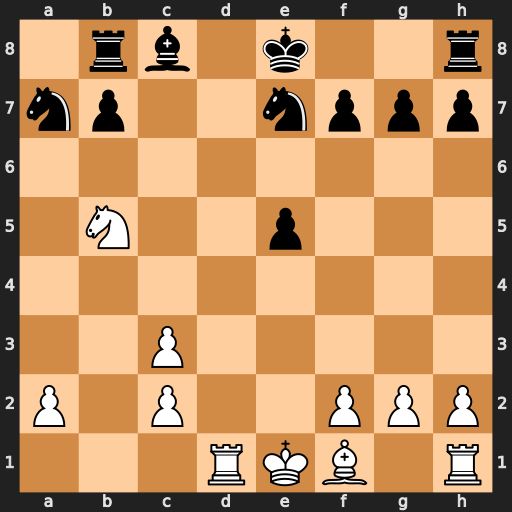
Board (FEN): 1rb1k2r/np2nppp/8/1N2p3/8/2P5/P1P2PPP/3RKB1R
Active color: w
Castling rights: Kk
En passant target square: -
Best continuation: Nc7+ Kf8 Rd8#